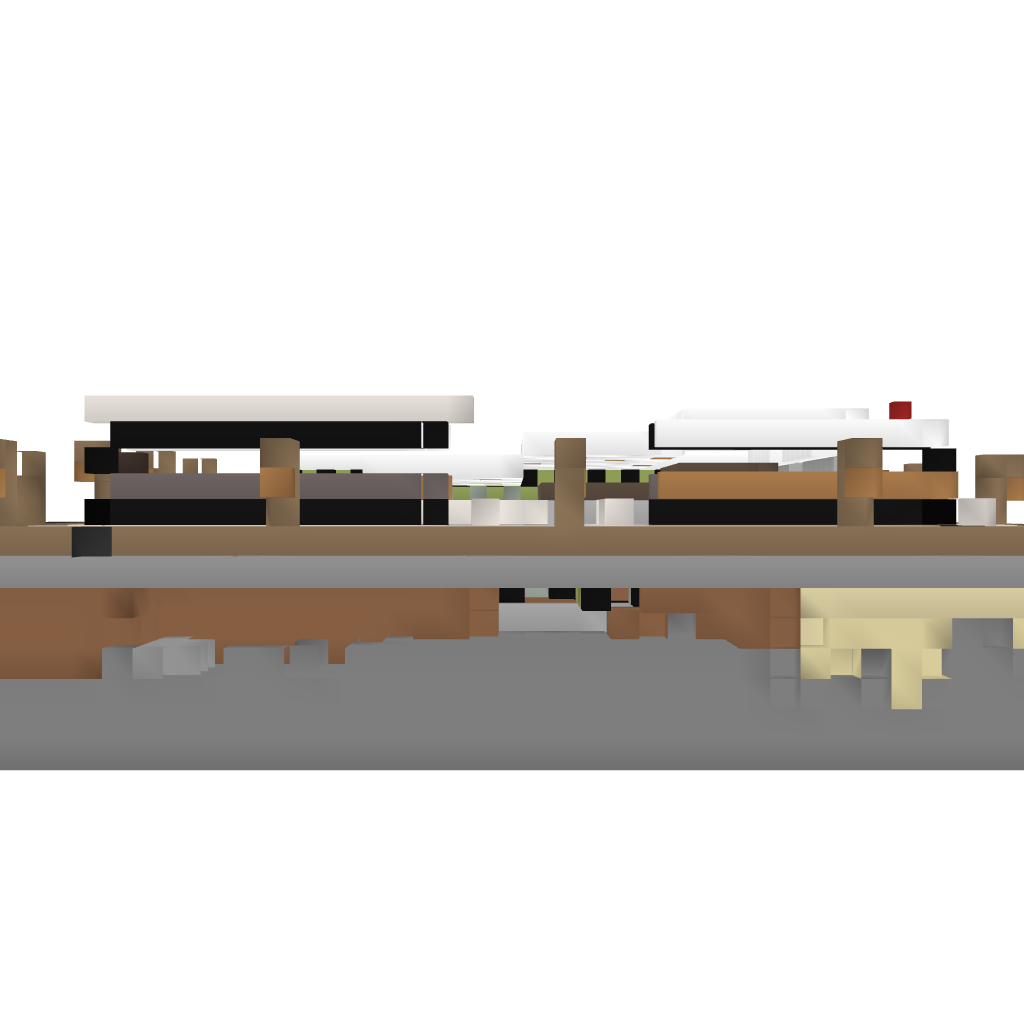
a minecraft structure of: Automatic Farm